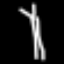
Label: fork